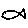
Label: fish